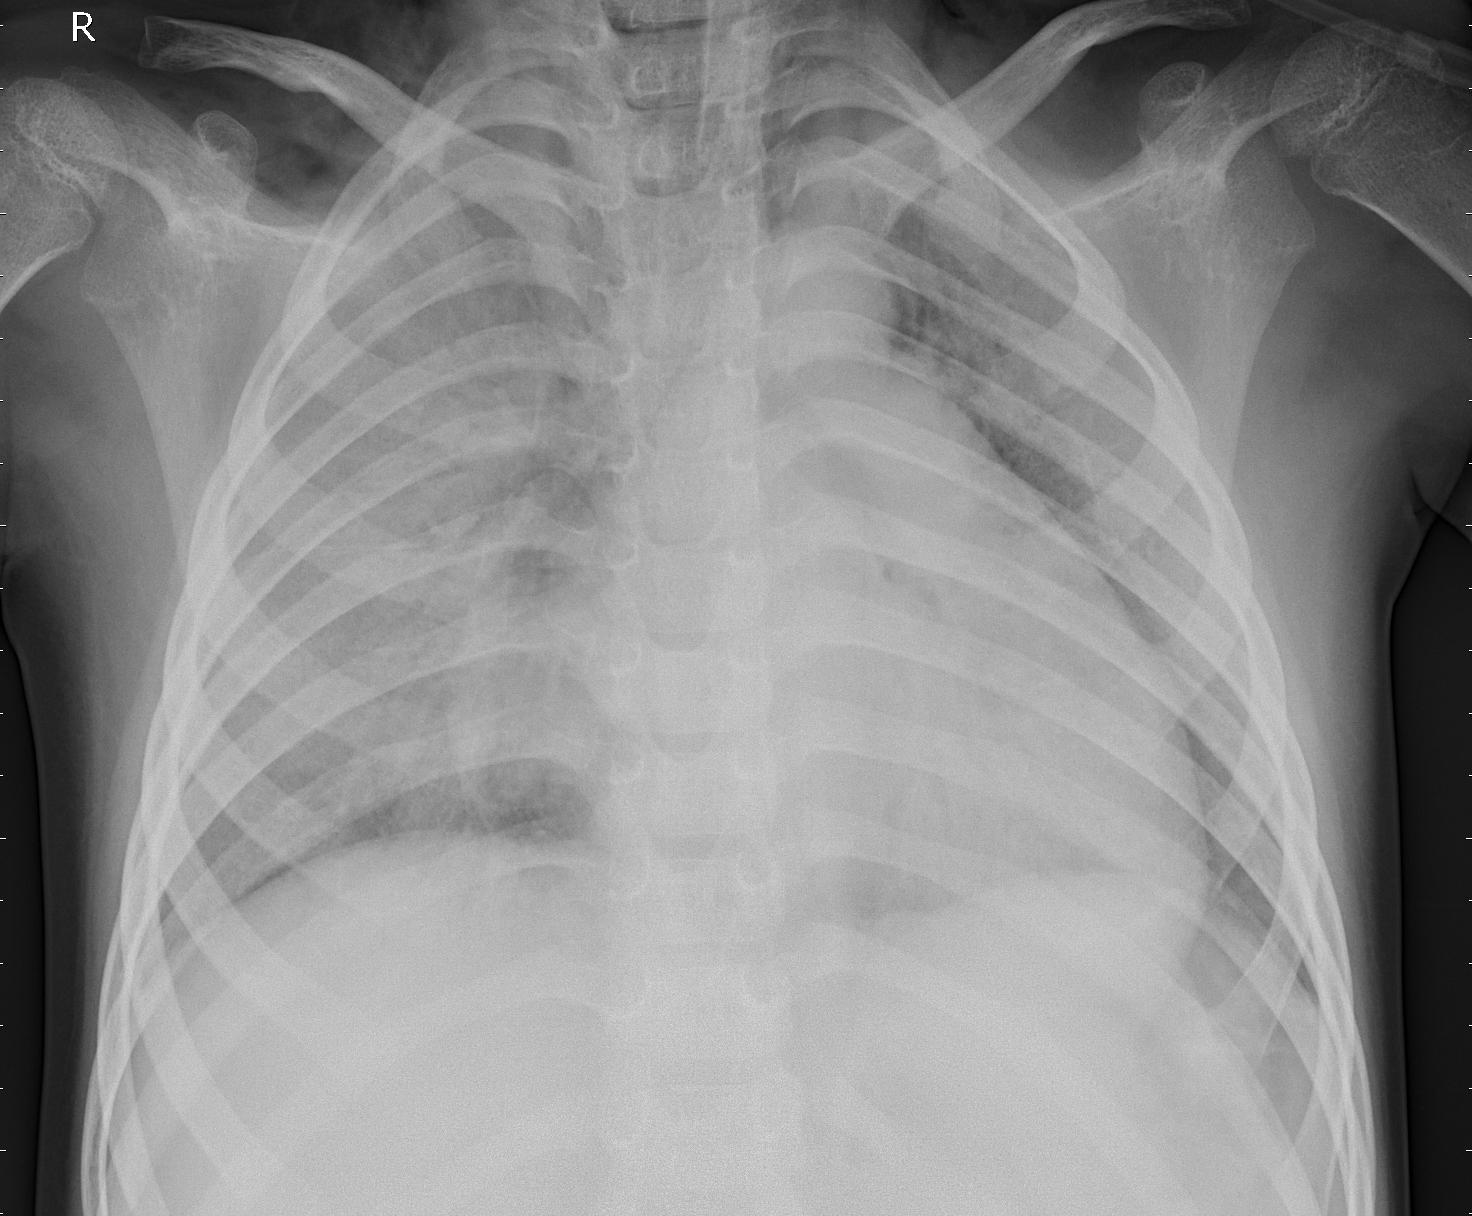
Diagnosis: PNEUMONIA